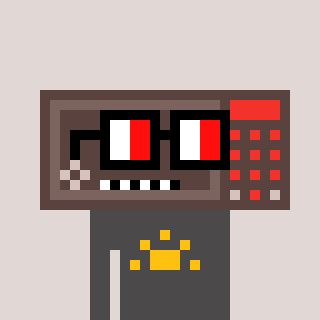
a pixel art character with square glasses with black frames and red eyes, a wallsafe-shaped head and a grayscale-colored body on a warm background